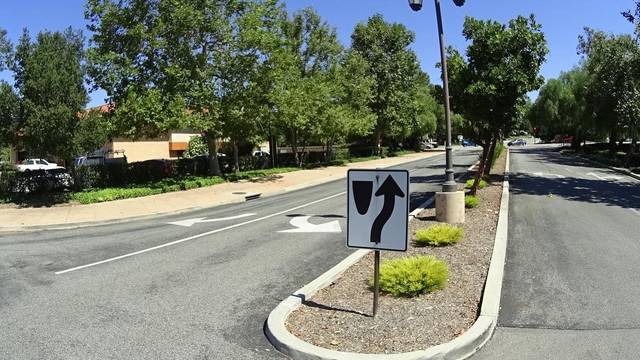
Region: United States
Coordinates: 34.186, -118.888